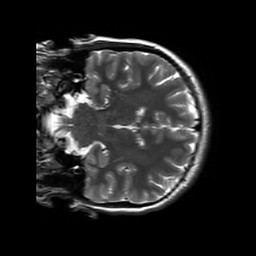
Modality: T2w
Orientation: coronal
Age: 25
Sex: female
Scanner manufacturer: siemens
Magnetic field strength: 3 T
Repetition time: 8.53 s
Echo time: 0.091 s